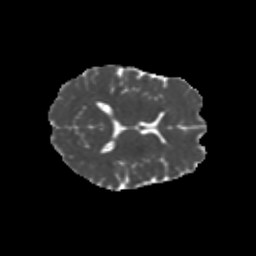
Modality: MD
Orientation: axial
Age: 30
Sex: female
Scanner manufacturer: siemens
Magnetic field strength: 3 T
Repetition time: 1.8 s
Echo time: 0.07 s